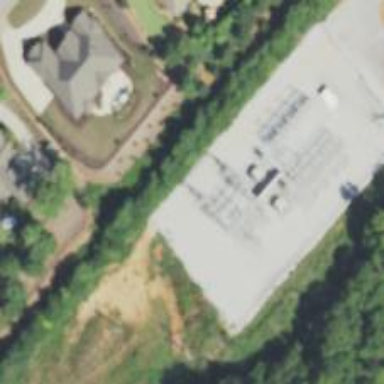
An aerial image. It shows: Distribution level power substation enclosed by fence.